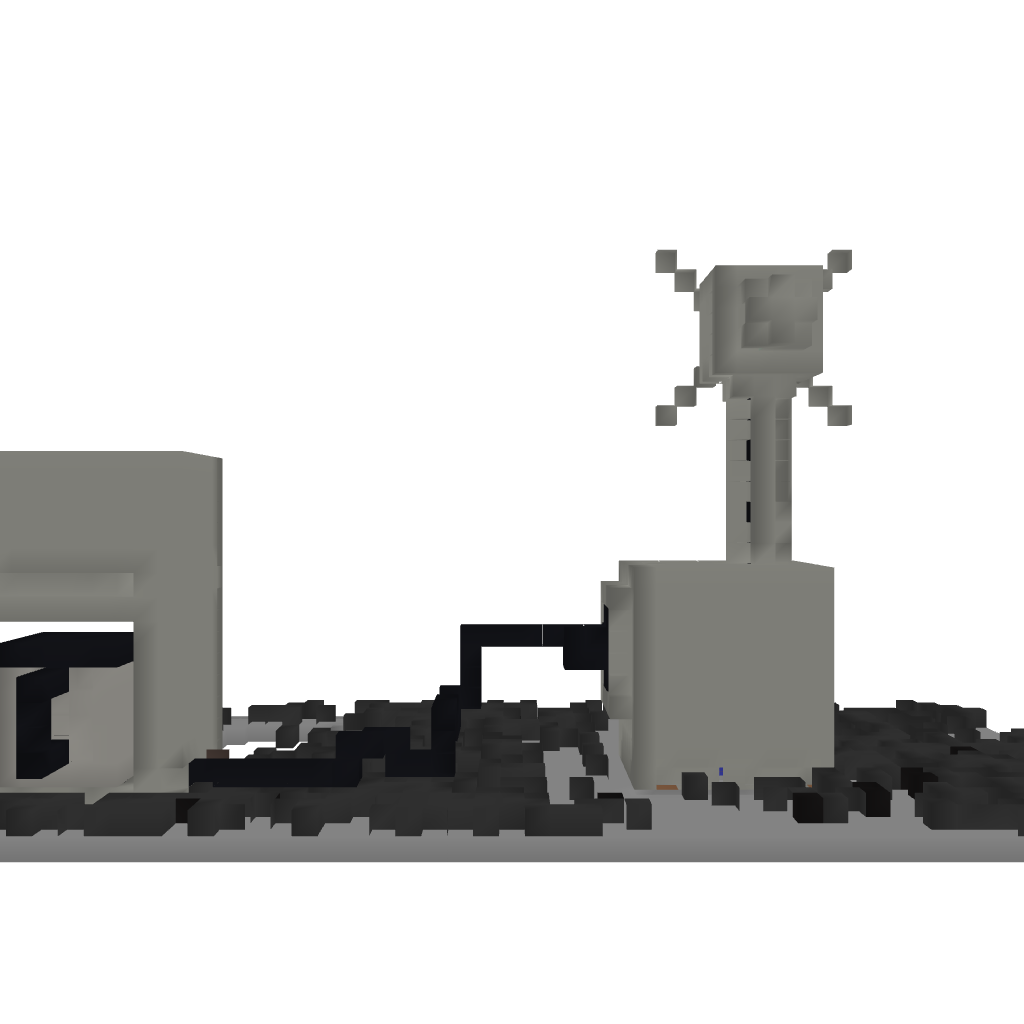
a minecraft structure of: PHILIPS coffeemaker.